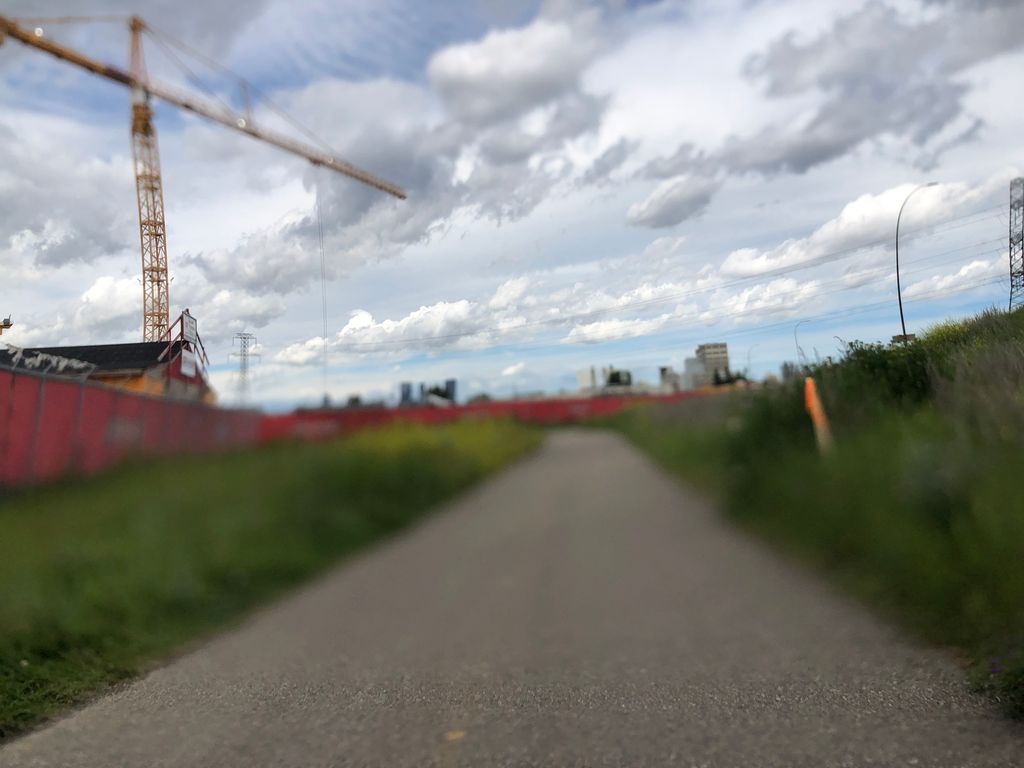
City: calgary